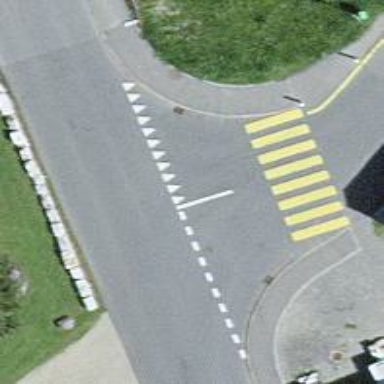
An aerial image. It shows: Road with "give way" sign.